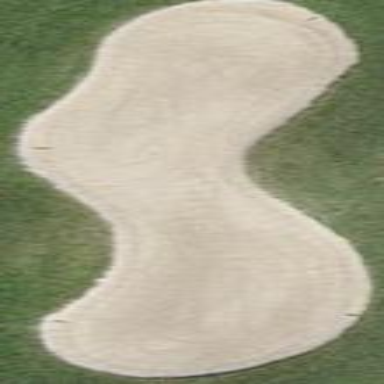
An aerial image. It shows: Golf bunker filled with natural sand.